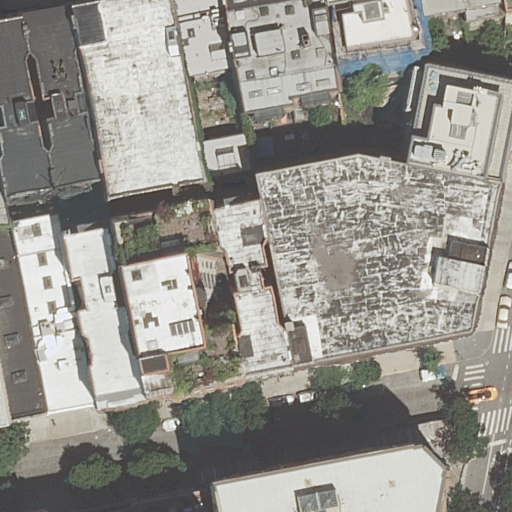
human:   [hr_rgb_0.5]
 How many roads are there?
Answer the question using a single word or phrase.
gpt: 2

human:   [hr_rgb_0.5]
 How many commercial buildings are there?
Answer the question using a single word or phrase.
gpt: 0

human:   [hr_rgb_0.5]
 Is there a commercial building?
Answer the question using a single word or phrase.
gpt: no

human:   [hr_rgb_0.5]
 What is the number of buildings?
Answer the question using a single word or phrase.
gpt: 22

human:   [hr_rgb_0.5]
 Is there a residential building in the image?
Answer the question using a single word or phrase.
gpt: yes

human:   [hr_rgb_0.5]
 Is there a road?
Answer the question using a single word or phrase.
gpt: yes

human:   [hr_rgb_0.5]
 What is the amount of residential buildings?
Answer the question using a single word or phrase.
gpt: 22

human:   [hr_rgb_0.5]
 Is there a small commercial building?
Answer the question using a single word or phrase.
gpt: no

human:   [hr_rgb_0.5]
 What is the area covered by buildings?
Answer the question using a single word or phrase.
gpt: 6514m2

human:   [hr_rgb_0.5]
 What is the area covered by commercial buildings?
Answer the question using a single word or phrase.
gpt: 0m2

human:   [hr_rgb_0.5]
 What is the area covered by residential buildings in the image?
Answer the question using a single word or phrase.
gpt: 6514m2

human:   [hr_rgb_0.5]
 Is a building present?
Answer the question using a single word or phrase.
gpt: yes

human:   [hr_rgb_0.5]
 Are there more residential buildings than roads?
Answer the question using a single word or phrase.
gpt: yes

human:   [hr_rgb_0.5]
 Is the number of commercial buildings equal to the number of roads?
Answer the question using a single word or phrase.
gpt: no

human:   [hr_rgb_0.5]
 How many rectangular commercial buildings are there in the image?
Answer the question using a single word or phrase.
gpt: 0

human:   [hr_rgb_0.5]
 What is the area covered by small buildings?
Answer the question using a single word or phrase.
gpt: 218m2

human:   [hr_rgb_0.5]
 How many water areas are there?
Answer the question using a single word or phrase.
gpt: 0

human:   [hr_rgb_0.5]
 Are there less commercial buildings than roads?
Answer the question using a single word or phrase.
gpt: yes

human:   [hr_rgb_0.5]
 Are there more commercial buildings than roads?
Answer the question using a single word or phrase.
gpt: no

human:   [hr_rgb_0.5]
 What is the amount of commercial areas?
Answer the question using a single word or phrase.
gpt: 0

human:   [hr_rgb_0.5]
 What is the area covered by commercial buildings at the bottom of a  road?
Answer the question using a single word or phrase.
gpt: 0m2

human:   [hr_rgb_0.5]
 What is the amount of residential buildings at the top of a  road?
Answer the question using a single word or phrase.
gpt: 20

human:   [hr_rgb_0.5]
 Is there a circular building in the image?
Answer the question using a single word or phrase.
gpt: no

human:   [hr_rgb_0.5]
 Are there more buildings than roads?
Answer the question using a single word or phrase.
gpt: yes

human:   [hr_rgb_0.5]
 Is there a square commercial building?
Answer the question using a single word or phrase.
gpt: no

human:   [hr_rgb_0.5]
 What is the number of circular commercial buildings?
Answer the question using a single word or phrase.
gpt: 0

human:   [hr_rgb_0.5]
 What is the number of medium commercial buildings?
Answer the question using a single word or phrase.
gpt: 0

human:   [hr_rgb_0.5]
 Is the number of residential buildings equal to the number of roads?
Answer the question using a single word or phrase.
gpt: no

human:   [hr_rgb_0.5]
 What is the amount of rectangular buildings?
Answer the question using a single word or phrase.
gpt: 12

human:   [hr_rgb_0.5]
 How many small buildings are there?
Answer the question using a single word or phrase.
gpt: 7

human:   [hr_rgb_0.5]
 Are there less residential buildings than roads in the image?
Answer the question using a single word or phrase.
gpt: no

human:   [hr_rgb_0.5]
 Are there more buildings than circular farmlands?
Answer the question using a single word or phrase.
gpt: yes

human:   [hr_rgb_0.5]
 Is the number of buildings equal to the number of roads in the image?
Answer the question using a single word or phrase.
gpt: no

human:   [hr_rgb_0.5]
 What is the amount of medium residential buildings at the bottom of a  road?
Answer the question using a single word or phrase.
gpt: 1

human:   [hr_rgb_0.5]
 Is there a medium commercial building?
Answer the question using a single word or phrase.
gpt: no

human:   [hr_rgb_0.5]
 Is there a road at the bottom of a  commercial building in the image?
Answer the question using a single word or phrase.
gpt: no

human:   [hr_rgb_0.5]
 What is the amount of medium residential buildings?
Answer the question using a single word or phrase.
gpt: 12

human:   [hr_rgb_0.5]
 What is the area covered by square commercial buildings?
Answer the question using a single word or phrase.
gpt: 0m2

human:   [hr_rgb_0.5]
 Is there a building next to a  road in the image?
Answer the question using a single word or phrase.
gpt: yes

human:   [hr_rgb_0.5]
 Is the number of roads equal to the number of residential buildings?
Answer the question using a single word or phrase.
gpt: no

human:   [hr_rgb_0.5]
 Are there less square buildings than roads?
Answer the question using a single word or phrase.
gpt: yes

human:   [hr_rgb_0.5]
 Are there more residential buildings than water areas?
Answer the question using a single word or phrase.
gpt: yes

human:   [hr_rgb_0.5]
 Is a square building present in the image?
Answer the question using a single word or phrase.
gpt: no

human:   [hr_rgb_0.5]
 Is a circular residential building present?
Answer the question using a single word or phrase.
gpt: no

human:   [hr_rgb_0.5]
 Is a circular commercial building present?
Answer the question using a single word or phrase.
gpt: no

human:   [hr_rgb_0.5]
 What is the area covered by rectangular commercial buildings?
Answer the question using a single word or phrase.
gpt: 0m2

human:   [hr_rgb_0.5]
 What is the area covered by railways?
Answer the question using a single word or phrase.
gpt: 0m2

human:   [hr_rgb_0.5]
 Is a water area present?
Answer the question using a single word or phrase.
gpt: no

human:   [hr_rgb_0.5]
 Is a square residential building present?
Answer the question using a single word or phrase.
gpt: no

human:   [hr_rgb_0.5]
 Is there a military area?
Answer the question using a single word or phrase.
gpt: no

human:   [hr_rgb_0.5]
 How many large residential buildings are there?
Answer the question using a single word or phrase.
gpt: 3

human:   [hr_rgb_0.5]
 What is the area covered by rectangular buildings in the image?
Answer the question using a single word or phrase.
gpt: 1423m2

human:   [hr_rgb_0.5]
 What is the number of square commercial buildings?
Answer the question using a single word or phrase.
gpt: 0

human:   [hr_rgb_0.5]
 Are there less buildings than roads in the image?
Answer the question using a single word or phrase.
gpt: no

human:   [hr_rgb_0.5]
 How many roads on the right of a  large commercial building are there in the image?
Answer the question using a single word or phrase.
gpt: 0

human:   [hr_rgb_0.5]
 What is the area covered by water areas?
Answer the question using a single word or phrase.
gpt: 0m2

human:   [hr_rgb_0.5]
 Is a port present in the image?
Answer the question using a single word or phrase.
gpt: no

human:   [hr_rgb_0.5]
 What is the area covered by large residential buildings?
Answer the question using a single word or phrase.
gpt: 2954m2

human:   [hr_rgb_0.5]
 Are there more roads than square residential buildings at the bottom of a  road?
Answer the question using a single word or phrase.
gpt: yes

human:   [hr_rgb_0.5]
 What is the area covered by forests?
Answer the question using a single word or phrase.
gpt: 0m2

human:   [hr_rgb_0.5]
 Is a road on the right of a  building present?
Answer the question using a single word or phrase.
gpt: yes

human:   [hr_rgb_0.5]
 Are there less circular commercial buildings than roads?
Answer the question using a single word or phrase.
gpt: yes

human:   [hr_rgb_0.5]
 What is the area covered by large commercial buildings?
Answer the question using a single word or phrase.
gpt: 0m2

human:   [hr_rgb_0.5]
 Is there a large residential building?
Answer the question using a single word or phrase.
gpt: yes